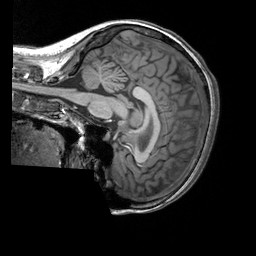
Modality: T1w
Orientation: sagittal
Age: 28
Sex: female
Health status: healthy
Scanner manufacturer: siemens
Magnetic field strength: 3 T
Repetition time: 2.3 s
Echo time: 0.00303 s